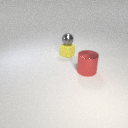
small gray metal sphere above small yellow rubber cube